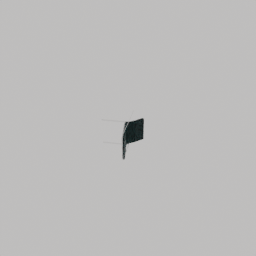
Label: furniture